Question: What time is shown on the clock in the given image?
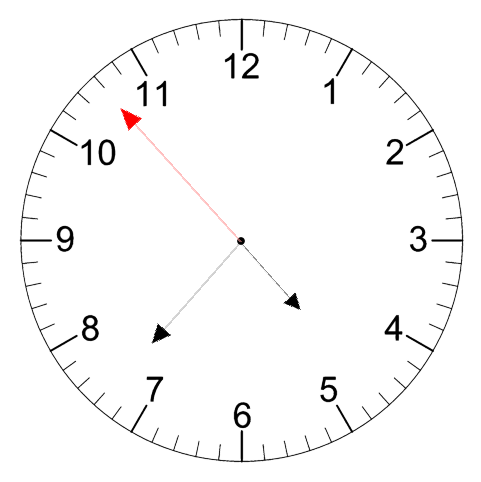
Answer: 04:36:53